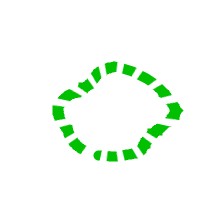
Shape: circle